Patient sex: M
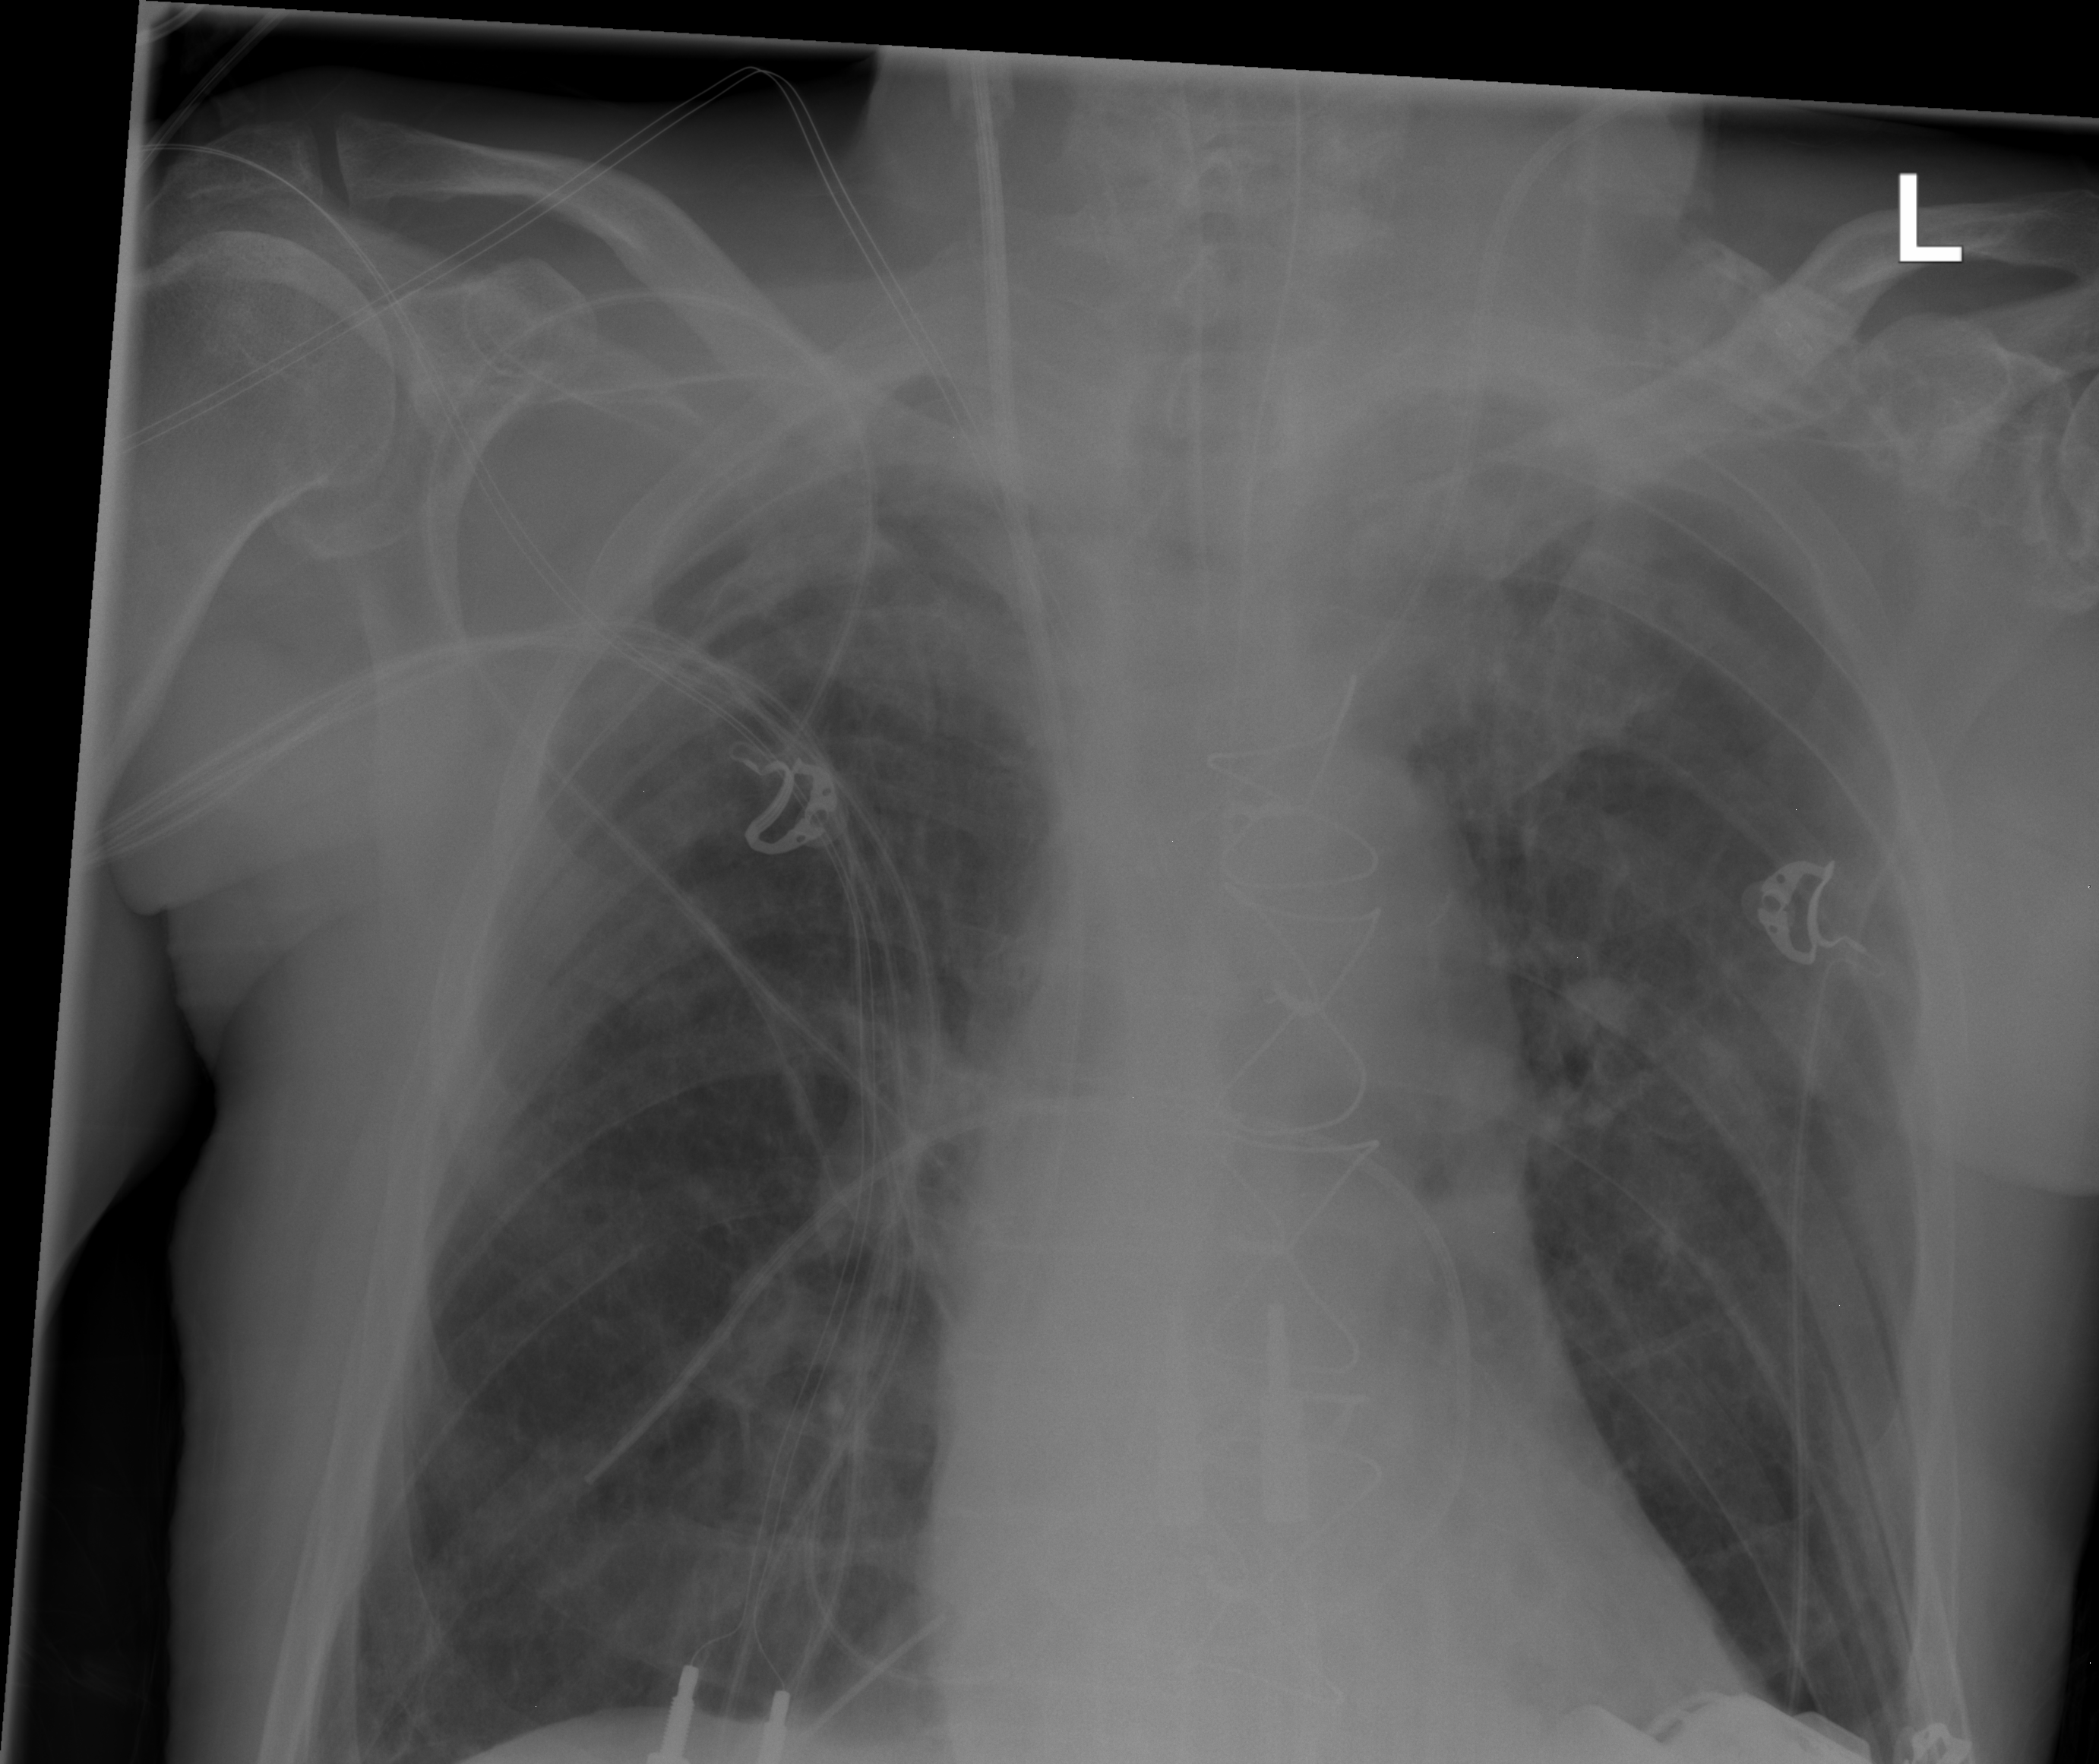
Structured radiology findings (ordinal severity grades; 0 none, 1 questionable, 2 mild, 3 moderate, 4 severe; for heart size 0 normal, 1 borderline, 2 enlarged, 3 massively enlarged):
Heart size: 0
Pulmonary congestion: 1
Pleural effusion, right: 0
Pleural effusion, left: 0
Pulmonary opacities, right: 0
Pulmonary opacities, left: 2
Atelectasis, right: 1
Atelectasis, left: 1